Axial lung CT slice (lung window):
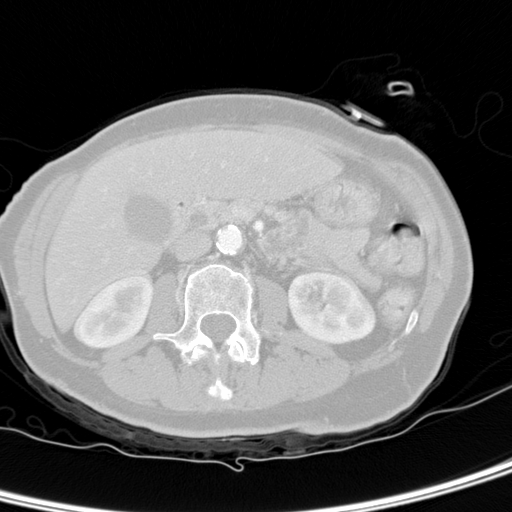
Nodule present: no